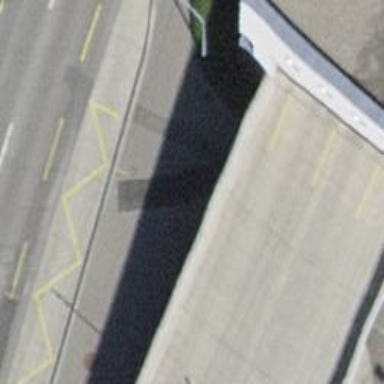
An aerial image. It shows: Driveway with asphalt surface. It includes tunnel passage.